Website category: sports
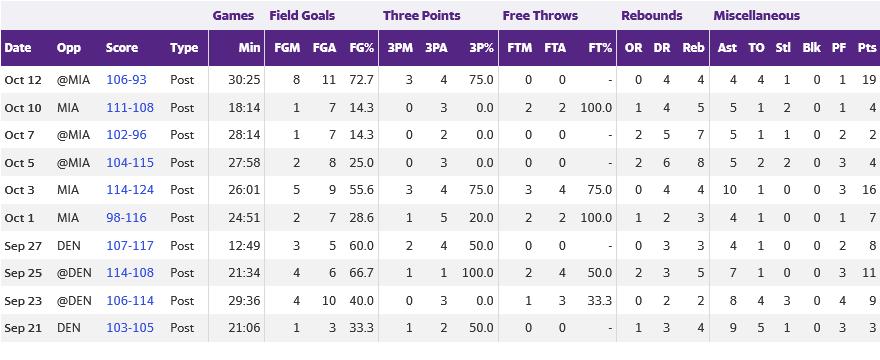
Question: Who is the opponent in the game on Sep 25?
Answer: DEN

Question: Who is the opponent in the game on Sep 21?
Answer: DEN

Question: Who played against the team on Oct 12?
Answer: MIA

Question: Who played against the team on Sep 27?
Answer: DEN

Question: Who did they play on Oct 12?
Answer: MIA

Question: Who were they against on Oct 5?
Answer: MIA

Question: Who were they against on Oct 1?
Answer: MIA

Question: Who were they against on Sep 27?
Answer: DEN

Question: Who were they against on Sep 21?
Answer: DEN

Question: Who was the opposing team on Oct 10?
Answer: MIA

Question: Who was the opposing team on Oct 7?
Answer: MIA

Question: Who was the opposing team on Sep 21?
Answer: DEN

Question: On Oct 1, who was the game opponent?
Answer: MIA

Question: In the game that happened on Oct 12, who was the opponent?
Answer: MIA

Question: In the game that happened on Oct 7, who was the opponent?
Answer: MIA

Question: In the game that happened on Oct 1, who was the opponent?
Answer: MIA

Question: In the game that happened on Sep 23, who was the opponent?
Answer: DEN

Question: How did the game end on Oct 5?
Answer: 104-115

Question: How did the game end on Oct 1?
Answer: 98-116

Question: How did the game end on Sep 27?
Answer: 107-117

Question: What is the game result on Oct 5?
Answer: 104-115

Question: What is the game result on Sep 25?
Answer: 114-108

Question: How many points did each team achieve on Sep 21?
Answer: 103-105

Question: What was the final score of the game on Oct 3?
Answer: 114-124

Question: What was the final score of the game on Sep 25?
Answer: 114-108

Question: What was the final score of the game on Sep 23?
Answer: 106-114

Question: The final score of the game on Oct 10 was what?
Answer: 111-108

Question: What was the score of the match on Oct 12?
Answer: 106-93

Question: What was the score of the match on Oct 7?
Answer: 102-96

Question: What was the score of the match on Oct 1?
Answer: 98-116

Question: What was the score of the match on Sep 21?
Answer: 103-105

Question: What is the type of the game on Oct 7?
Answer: Post

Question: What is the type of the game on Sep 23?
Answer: Post

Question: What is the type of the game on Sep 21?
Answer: Post

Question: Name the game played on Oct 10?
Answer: Post

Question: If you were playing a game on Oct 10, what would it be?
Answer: Post

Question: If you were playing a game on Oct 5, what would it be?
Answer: Post

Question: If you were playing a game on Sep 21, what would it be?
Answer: Post

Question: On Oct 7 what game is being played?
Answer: Post

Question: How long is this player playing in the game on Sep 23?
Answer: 29:36

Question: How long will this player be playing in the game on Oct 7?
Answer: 28:14

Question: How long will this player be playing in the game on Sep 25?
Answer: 21:34

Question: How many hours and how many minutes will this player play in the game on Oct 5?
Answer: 27:58

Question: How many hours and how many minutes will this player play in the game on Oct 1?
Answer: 24:51

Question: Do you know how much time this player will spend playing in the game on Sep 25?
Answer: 21:34

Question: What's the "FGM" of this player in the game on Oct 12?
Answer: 8

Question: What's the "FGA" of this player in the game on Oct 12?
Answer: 11

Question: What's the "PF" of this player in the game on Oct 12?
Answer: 1

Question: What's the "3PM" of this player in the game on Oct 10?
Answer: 0

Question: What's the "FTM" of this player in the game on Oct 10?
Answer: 2

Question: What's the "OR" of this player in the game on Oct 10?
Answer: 1

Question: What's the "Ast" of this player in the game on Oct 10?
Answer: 5

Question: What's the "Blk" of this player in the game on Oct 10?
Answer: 0

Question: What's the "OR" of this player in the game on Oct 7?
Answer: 2

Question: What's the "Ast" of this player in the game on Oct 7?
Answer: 5

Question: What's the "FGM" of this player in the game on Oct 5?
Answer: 2

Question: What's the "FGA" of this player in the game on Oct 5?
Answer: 8

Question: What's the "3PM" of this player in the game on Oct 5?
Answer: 0

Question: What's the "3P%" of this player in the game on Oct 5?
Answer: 0.0

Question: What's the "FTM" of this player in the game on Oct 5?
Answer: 0

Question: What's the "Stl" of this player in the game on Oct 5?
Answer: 2

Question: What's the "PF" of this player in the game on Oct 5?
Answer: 3

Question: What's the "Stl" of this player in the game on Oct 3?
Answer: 0

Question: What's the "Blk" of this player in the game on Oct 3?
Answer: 0